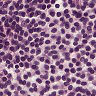
Metastatic tissue present: no